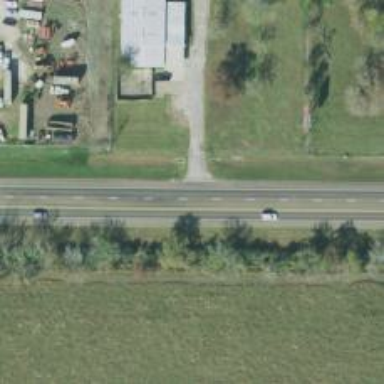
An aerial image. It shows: Primary highway.